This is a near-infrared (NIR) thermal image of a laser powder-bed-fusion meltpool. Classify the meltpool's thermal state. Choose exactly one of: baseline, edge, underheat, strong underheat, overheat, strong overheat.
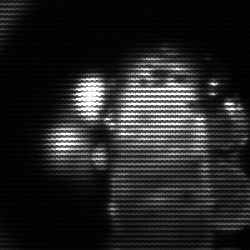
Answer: strong underheat